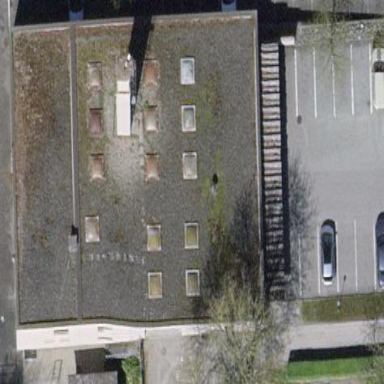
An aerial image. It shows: Shed.